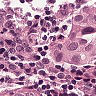
Metastatic tissue present: yes